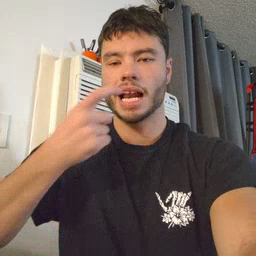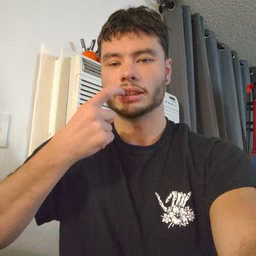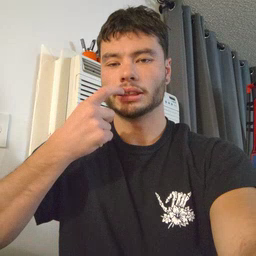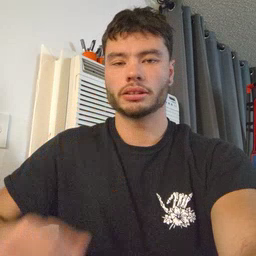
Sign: glasswindow